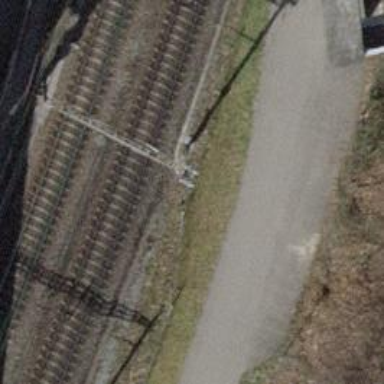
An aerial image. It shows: Catenary mast for power lines.